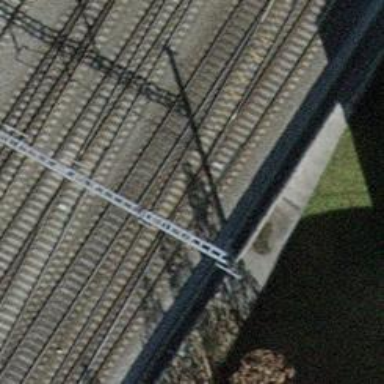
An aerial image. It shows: Single-track railway with electrified contact lines.